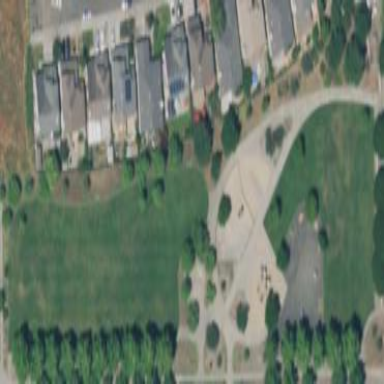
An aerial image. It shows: Park.